Question: I would like to display Facebook Fan Wall like the way in the image below. Can you please let me know how it can be done?

Thanks!
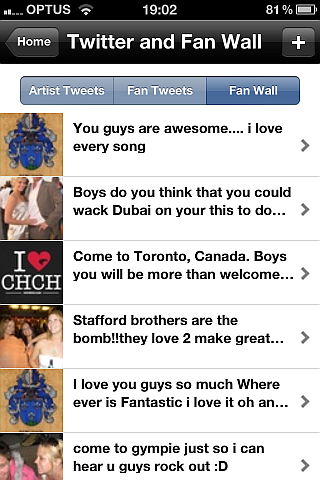
Answer: You can pull in the list of wall feeds from <URL>. Then you would just parse the returned JSON and put them into UITableView cells.